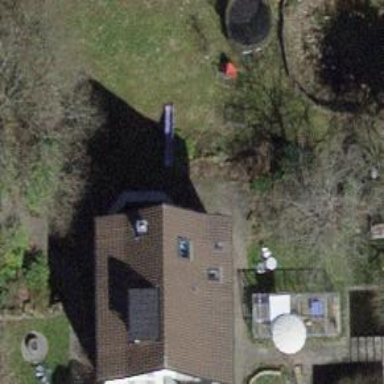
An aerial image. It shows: Detached building.